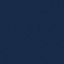
Land use / land cover: SeaLake